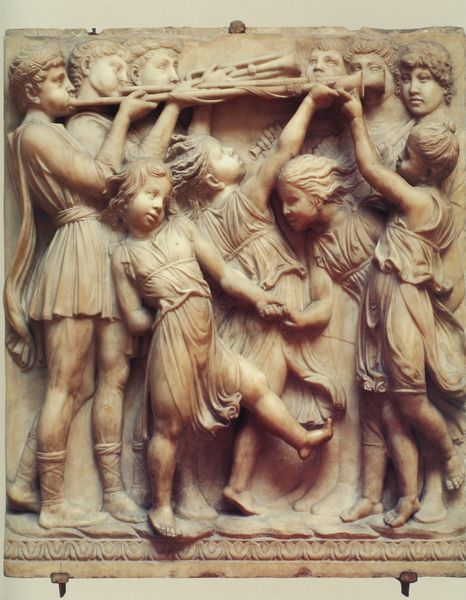
Titel: Cantoria
Künstler: Luca della Robbia
Institution: Florenz, Museo dell´Opera del Duomo
Schlagwörter: fuß, gruppe, umhang, menschen, mädchen, ausschnitt, haar, kleider, männer, gürtel, tuch, hochformat, ornament, tanz, jung, augen, falten, stein, gewand, haare, instrumente, musik, locken, kinder, beine, relief, bein, füße, jungen, backen, figuren, detail, sandalen, faltenwurf, barfuss, antike, jungs, rom, griechenland, posaunen, prozession, umzug, fanfaren, trompeten, posaune, tunika, flöten, antikisiert, trompete, musikinstrumente, halbrelief, schalmei, fanfahren